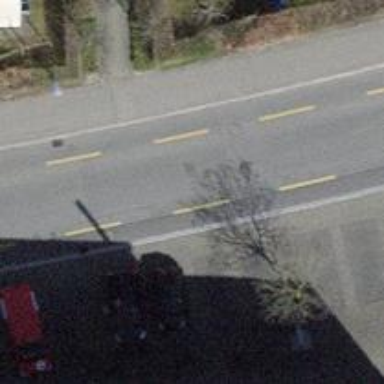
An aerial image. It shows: Tertiary road with asphalt surface and lane for cyclists on both sides.